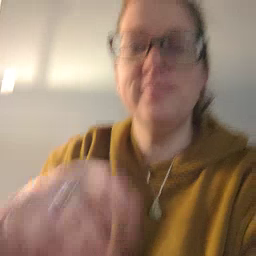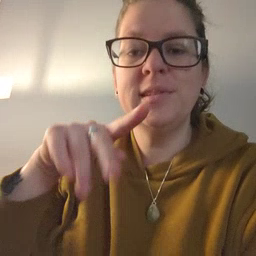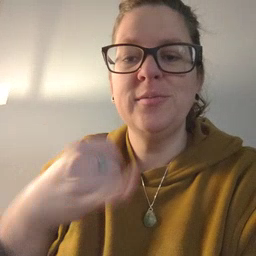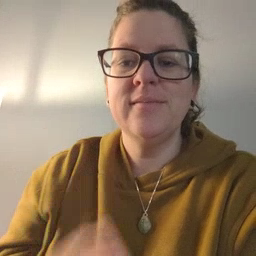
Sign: pajamas